Question: I have a data frame (df) that includes the following columns: horse names, ages and speed figures (value). Initially, I plot the data with ggplot geom_boxplot to see the average speed figure value by age.
Now I would like to do the same plot, but this time only include horses that have raced more than three times as a two-year-old, but I'm struggling to figure out how to accomplish this.
I tried to group_by(horse, age), then summarise the nummber of times each horse raced at each age, and finally filter out horses that at 2 years has an n < 4. Unfortunately, I think my logic/approach may be flawed.
Can anyone think of an elegant way of accomplishing this. It seems straightforward, yet I struggle.
'''
library(tidyverse)
#> Warning: package 'ggplot2' was built under R version 4.0.5
library(brew)
#> Warning: package 'brew' was built under R version 4.0.3
df <- tibble(horse=c("a","a","a","a","a","a","a","a","a","a","b","b","b","b","b","b","c","c","c","c","c","c","c","c","c","c","c","c","d","d","d","d","d","d"),
age = c(2,2,2,2,2,3,3,3,4,4,2,2,3,3,3,4,2,2,2,2,2,3,3,3,3,3,4,4,2,3,3,3,3,4),
value = c(20,21,19,23,20,17,16,23,24,14,23,24,18,19,16,19,17,24,19,18,17,15,18,12,12,14,15,11,23,24,14,23,24,18))
df
#> # A tibble: 34 x 3
#> horse age value
#> <chr> <dbl> <dbl>
#> 1 a 2 20
#> 2 a 2 21
#> 3 a 2 19
#> 4 a 2 23
#> 5 a 2 20
#> 6 a 3 17
#> 7 a 3 16
#> 8 a 3 23
#> 9 a 4 24
#> 10 a 4 14
#> # ... with 24 more rows
df %>%
ggplot(aes(x=as.factor(age), y=value, fill=as.factor(age))) +
geom_boxplot(alpha=0.7) +
stat_summary(fun.y=mean, geom="point", shape=20, size=8, color="red", fill="red") +
stat_summary(fun = mean, geom = "text", col = "black", # Add text to plot
vjust = -1.5, aes(label = paste("X:", round(..y.., digits = 1)))) +
theme(legend.position="none") +
scale_fill_brewer(palette="Set1")
#> Warning: 'fun.y' is deprecated. Use 'fun' instead.
'''

<URL>
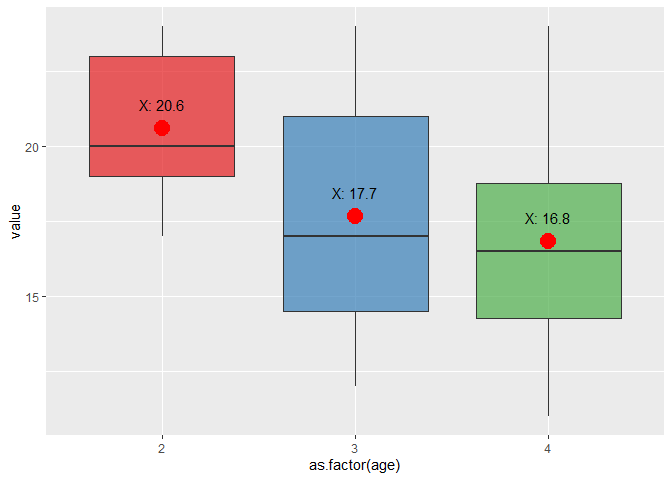
Answer: Here are couple of ways to keep the horses in the data that have raced more than 3 times as 2 year old.
1. Using filter -
'''
library(dplyr)
df %>%
group_by(horse) %>%
filter(sum(age == 2) > 3) %>%
ungroup
# horse age value
# <chr> <dbl> <dbl>
# 1 a 2 20
# 2 a 2 21
# 3 a 2 19
# 4 a 2 23
# 5 a 2 20
# 6 a 3 17
# 7 a 3 16
# 8 a 3 23
# 9 a 4 24
#10 a 4 14
# ... with 12 more rows
'''
1. Using join
'''
df %>%
filter(age == 2) %>%
count(horse) %>%
filter(n > 3) %>%
select(-n) %>%
left_join(df, by = 'horse')
'''